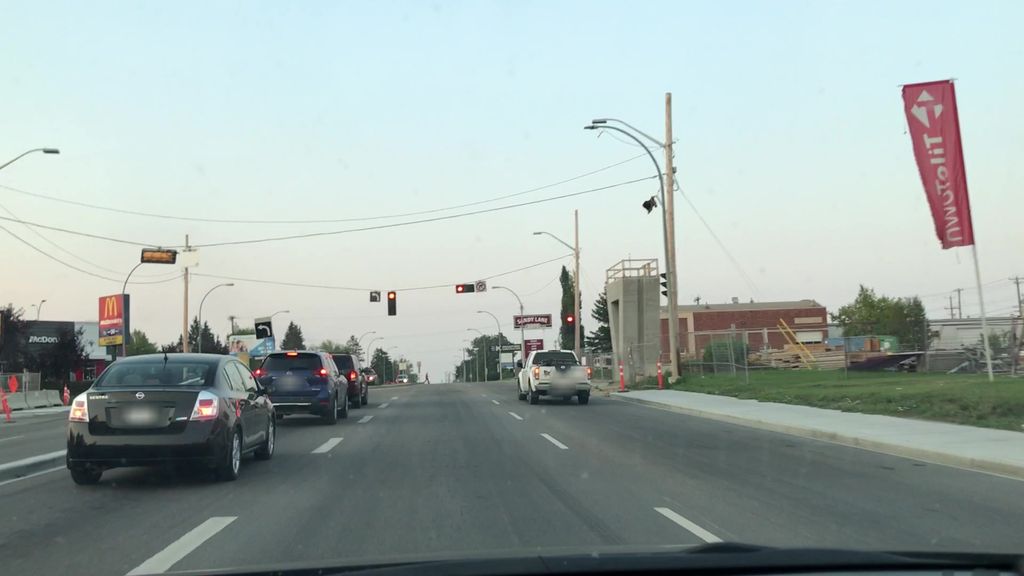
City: edmonton